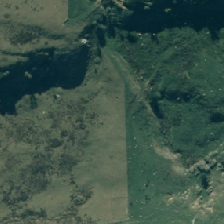
Land cover: herbaceous_freshwater_vege